Aerial crown-view tile of a tropical tree (Barro Colorado Island, Panama), acquired 20240918:
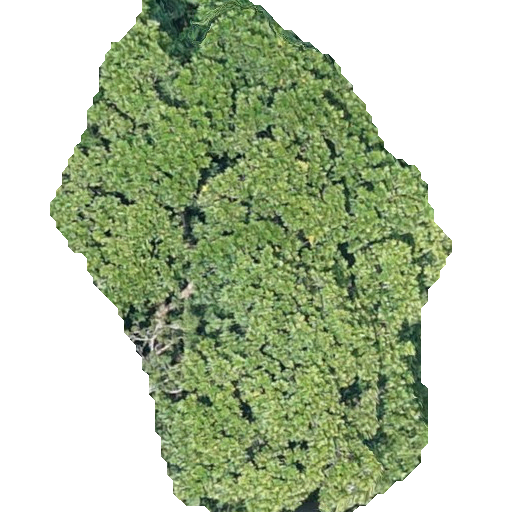
Species: Anacardium excelsum
GBIF accepted scientific name: Anacardium excelsum
Crown area: 226.034 m²